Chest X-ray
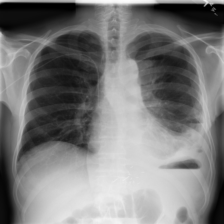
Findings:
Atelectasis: positive
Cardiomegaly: negative
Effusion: negative
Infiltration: positive
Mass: positive
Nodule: negative
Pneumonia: negative
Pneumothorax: negative
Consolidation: negative
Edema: negative
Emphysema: negative
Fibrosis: negative
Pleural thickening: negative
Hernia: negative